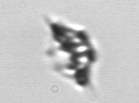
Label: Dictyocha